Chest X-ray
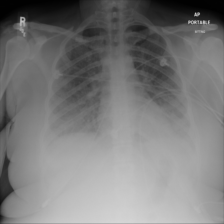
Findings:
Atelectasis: negative
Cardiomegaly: negative
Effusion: negative
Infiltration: negative
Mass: negative
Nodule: negative
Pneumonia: negative
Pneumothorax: negative
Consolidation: negative
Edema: negative
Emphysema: negative
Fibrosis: negative
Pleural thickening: negative
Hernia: negative